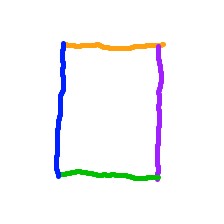
Shape: rectangle